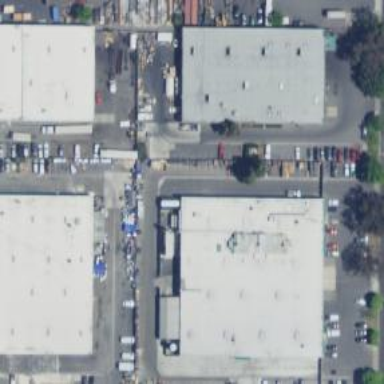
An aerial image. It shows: Industrial building.